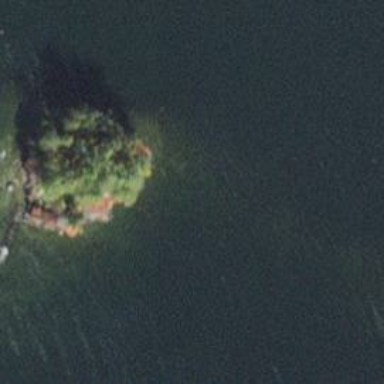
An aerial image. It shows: Islet.